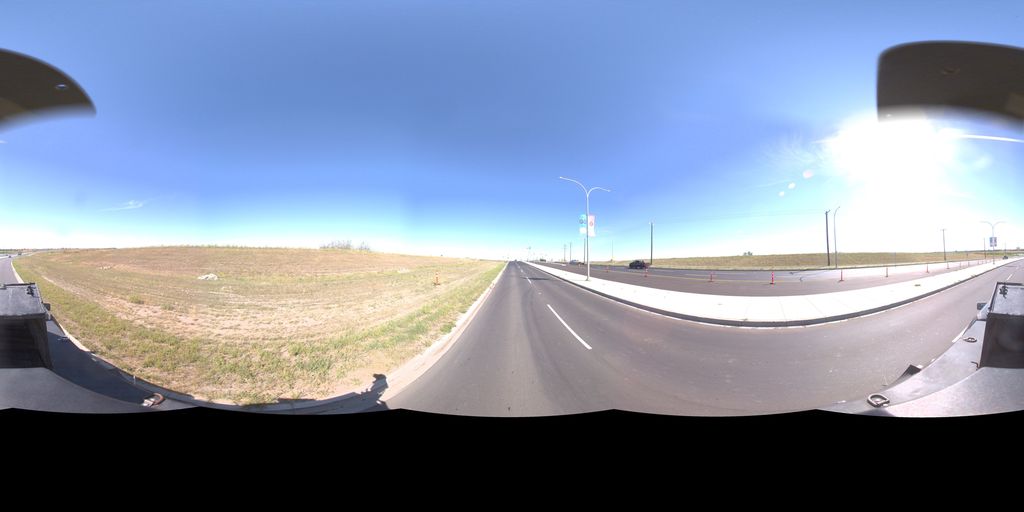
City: saskatoon